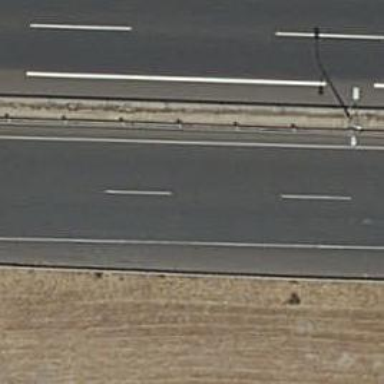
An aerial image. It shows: Guard rail.